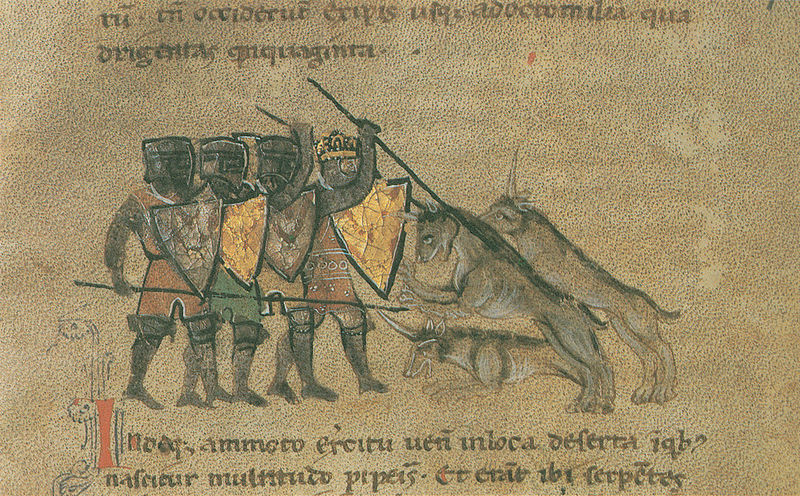
Titel: Alexanderroman
Institution: Leipzig, Stadtbibliothek
Schlagwörter: kampf, kämpfer, wolf, grün, männer, rot, tier, tiere, gold, krone, schrift, könig, lanze, soldaten, vier, schild, buch, seite, text, stiefel, ritter, rüstung, helme, jäger, wesen, krieger, visier, speer, speere, stier, ziege, einhorn, handschrift, latein, schilde, buchmalerei, schrifft, buchkunst, krne, schhift, kmpfer